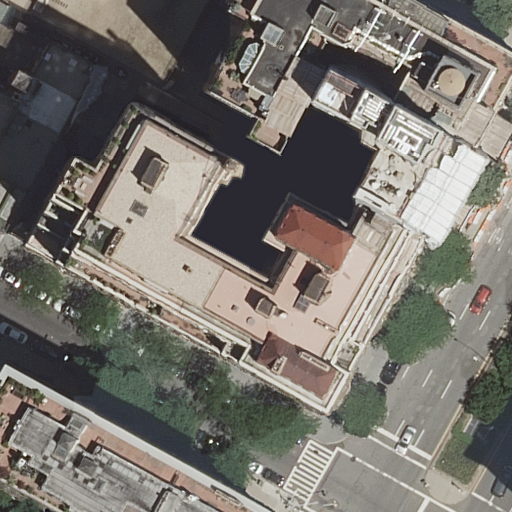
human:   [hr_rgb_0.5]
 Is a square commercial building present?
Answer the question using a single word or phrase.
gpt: no

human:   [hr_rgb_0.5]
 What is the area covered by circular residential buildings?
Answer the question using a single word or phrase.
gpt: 0m2

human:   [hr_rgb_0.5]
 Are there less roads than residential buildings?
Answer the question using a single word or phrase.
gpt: yes

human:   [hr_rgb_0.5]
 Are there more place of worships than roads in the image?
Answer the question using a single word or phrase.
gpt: no

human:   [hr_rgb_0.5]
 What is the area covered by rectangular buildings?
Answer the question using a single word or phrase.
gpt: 956m2

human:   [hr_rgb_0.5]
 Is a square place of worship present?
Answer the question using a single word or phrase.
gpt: no

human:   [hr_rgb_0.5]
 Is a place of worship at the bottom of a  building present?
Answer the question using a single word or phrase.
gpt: yes

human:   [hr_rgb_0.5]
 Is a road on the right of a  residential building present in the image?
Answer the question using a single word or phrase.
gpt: yes

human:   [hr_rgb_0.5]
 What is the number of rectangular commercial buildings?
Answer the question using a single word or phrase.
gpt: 0

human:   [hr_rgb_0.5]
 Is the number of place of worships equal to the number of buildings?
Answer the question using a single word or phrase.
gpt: no

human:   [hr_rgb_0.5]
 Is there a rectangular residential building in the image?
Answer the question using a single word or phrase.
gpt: yes

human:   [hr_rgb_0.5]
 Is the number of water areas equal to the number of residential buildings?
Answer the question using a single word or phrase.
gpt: no

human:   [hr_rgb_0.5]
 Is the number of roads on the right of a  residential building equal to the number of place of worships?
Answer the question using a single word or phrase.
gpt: no

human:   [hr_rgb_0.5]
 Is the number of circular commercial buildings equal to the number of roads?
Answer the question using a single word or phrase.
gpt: no

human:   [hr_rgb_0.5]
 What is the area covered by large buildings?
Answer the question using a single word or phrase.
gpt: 4122m2

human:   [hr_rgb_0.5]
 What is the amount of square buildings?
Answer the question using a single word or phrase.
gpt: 0

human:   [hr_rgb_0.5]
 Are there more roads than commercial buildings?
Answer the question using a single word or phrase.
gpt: yes

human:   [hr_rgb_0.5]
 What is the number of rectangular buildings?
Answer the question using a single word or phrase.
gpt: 6

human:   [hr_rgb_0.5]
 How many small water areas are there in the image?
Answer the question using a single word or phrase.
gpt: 0

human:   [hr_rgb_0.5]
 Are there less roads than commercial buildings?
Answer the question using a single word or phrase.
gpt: no

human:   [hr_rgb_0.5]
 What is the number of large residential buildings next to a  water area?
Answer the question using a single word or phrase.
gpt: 0

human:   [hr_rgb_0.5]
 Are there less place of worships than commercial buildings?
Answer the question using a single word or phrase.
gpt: no

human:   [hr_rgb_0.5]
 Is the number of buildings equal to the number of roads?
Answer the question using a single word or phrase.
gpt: no

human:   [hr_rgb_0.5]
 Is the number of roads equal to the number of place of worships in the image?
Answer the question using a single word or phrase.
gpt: no

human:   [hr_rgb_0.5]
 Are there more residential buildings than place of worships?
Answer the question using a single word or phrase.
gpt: yes

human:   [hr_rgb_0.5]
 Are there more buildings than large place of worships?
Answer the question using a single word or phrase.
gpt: yes

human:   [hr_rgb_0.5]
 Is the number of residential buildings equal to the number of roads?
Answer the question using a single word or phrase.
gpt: no

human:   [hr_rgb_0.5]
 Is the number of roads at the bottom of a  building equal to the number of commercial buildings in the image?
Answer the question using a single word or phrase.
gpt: no

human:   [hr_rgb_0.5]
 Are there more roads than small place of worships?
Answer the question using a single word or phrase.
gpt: yes

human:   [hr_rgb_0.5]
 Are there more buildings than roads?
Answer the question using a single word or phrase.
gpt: yes

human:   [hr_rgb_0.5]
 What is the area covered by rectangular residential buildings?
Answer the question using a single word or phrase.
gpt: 805m2

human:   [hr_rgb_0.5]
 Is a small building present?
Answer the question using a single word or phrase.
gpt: yes

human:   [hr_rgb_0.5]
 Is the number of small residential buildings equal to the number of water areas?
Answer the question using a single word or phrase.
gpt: no

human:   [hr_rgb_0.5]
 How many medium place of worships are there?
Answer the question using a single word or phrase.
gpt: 1

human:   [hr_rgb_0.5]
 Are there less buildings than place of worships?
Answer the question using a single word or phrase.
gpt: no

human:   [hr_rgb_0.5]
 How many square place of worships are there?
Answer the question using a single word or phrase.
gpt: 0

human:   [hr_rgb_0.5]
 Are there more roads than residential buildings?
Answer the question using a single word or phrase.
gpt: no